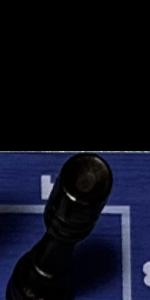
Label: Rook_Black